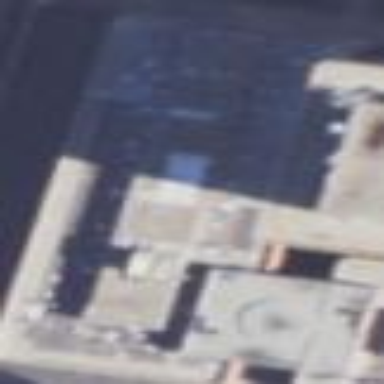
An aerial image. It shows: Building with flat grey roof.